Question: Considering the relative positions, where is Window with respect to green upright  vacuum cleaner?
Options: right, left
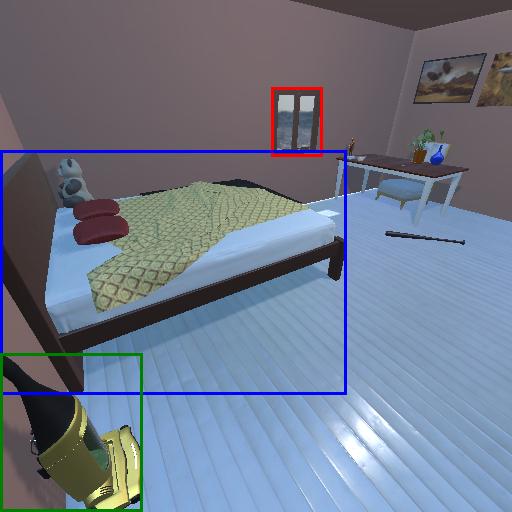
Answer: right